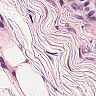
Metastatic tissue present: no